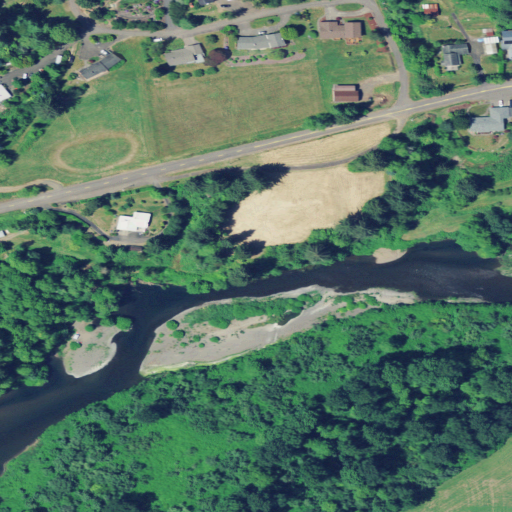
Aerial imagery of bar in Oregon named Caufield Bar containing woody wetlands, open development, low intensity development, herbaceous wetlands, pasture, shrub, mixed forest, evergreen forest, and medium intensity development